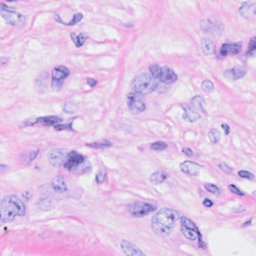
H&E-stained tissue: Breast